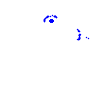
Particle: proton